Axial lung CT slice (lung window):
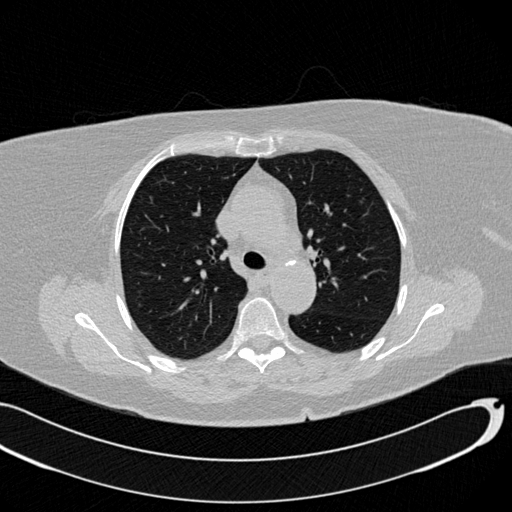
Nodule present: no